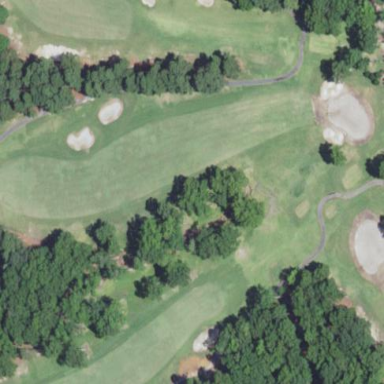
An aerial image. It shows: Golf fairway in the image.